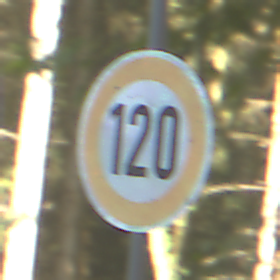
Verkehrszeichen: Geschwindigkeit120
Umgebung: Outdoor, Nature
Tageszeit: MorningAfternoon
Wetter: Clear
Licht: Natural
Jahreszeit: NotSpecified
Kontrast: LowContrast